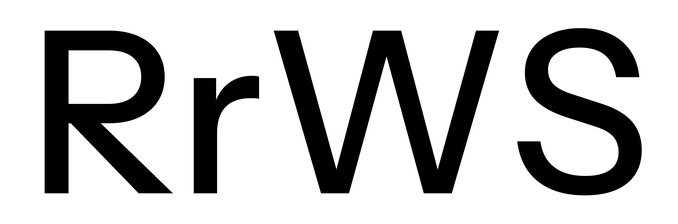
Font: InstrumentSans_Medium